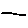
Label: line